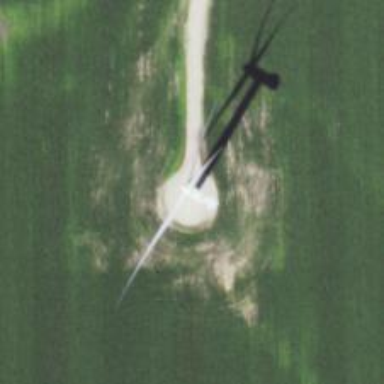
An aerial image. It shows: Wind power generator with horizontal axis wind turbine manufactured by Vestas.